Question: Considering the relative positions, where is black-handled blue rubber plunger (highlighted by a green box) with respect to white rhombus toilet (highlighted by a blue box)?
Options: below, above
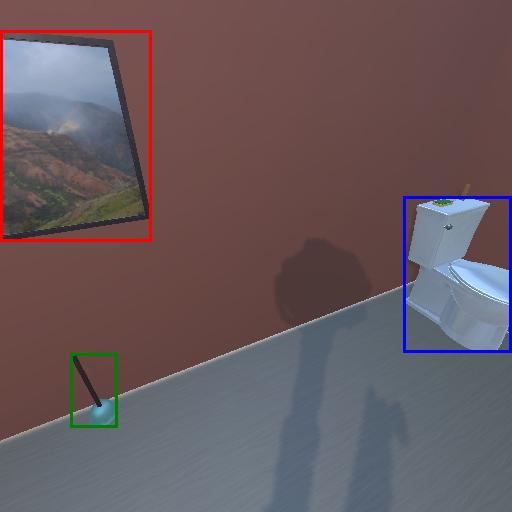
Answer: below